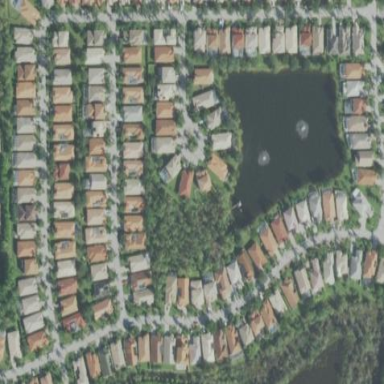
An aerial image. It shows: Residential area within neighborhood.